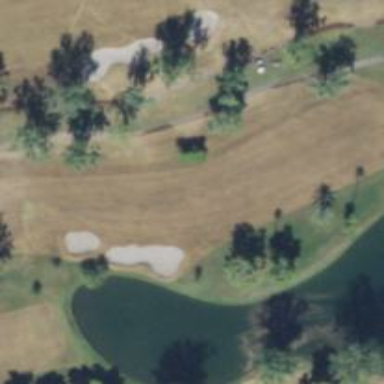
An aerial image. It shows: View of golf hole.